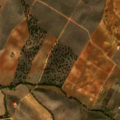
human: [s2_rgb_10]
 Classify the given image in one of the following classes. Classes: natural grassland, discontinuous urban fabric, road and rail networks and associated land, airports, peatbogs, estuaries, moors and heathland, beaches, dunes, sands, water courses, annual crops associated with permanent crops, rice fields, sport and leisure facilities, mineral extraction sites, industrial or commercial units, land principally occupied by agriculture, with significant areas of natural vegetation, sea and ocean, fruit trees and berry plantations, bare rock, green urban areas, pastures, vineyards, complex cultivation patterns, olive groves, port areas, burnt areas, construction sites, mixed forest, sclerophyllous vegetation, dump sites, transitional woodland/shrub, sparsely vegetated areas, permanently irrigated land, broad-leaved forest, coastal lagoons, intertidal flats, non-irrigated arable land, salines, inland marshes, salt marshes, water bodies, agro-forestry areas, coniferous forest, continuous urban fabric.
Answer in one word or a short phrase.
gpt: olive groves, agro-forestry areas